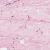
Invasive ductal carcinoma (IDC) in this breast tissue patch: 0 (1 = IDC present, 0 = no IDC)